Current action and preconditions to check: trajectory_clear

Your task: For each precondition in the list above, predict whether it will hold at this action.

Consider the current scene as observed from the mobile robot's camera, and analyze the predicted future states of all dynamic agents (e.g., people, animals, vehicles, or any moving entities) within the NEXT SECOND.

IMPORTANT: Only answer "very likely" if you are absolutely certain—based on strong, clear evidence—that a dynamic agent will violate the precondition in the predicted future state. Do NOT answer "very likely" for unlikely, ambiguous, or low-probability risks.

Ask yourself for each precondition: Is there a high probability, with clear and convincing evidence, that the predicted future states of any dynamic agent will interfere with the predicted future state of the currently executing action within the NEXT SECOND, causing that precondition to fail?

Assess the risk level based on these predictions. Use "likely" or "very likely" if motions create a clear risk of interference.

Use "neutral" or "improbable" if agents are nearby but their predicted paths are clearly diverging or non-conflicting.

Failure Risk Categories: "very improbable", "improbable", "neutral", "likely", "very likely"

Answer Format: Output ONLY the probability_of_failure value from these categories: "very improbable", "improbable", "neutral", "likely", "very likely"

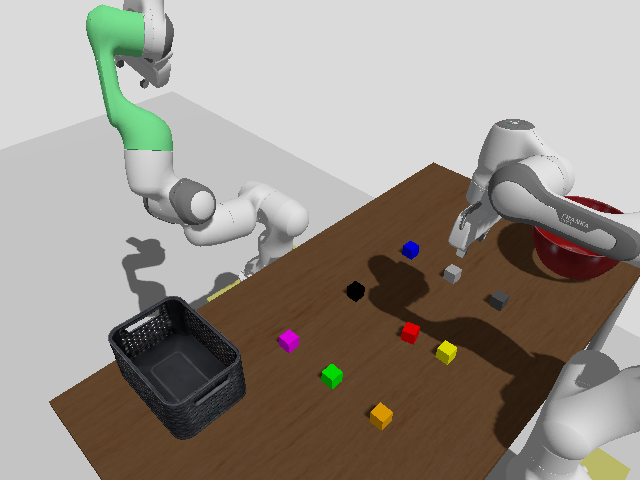

Answer: very improbable